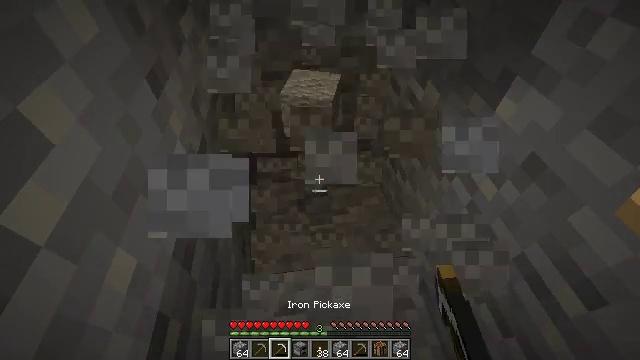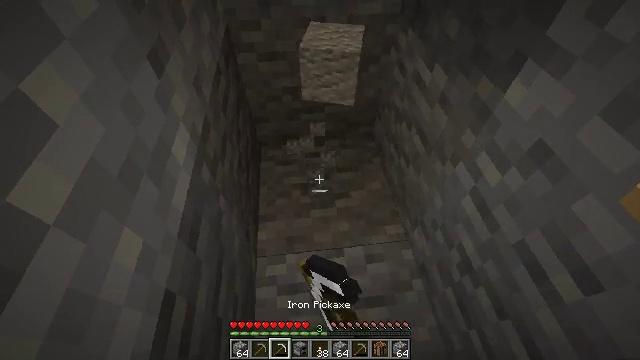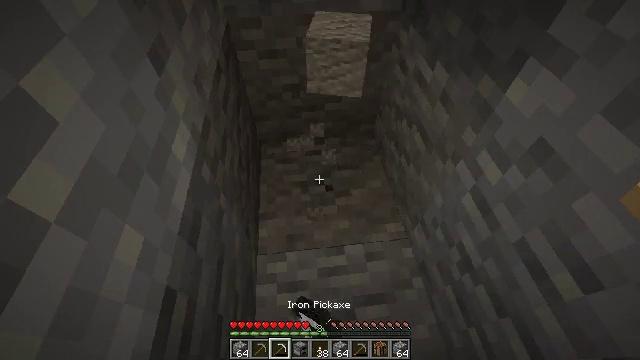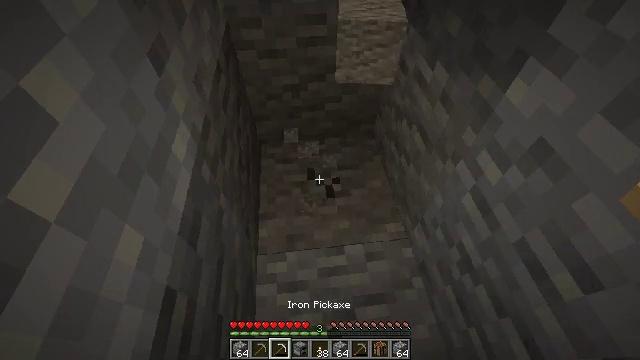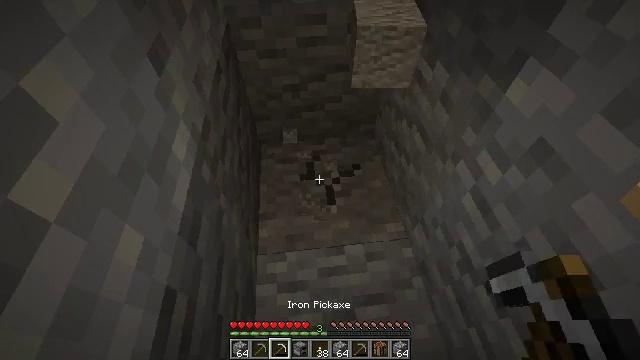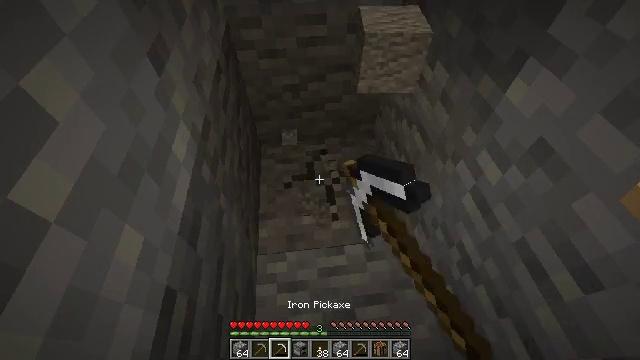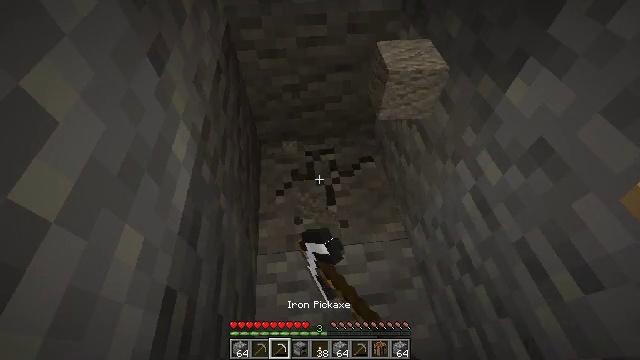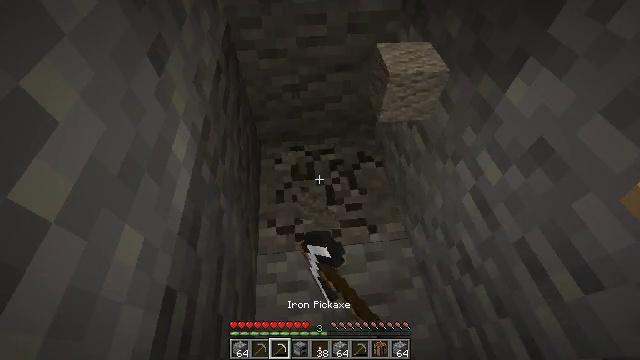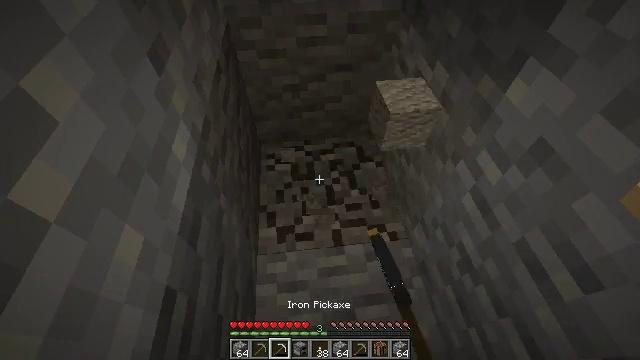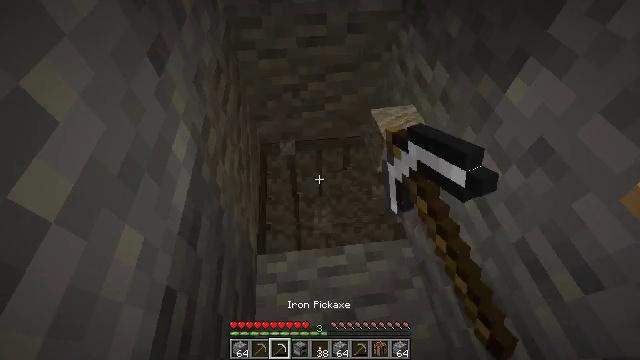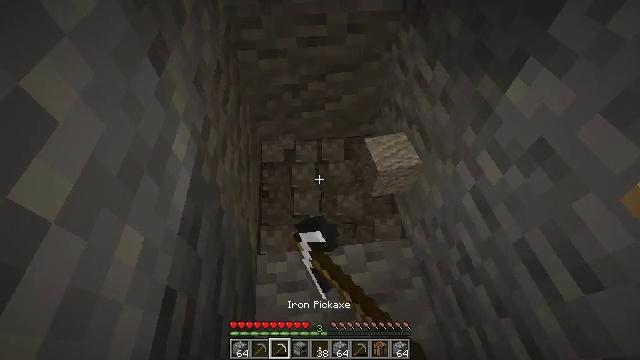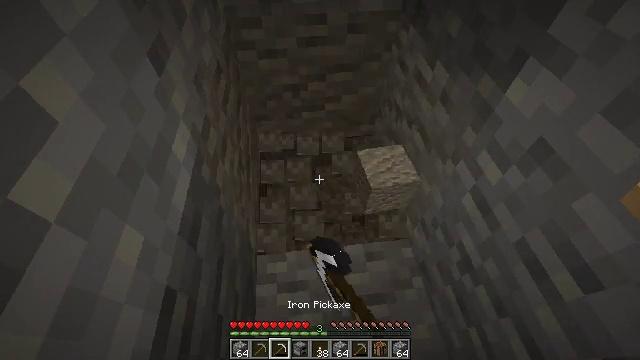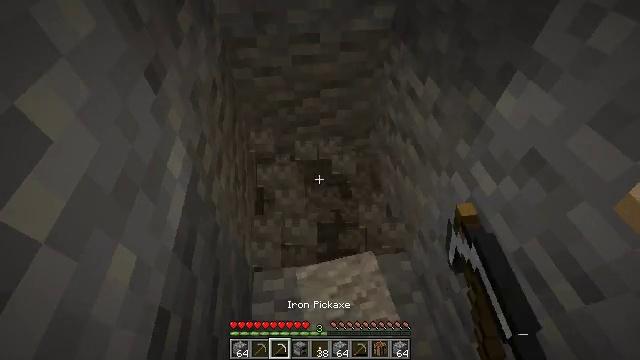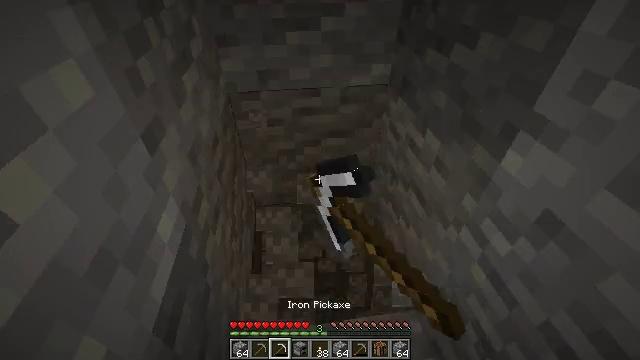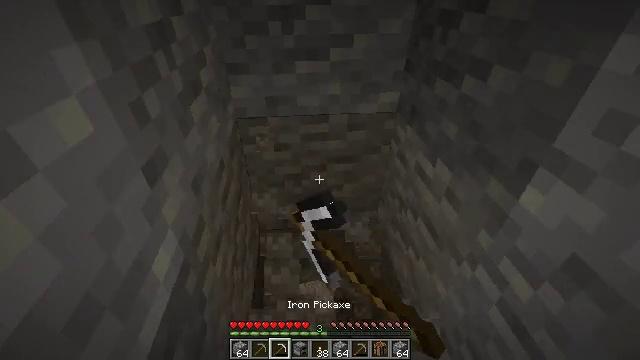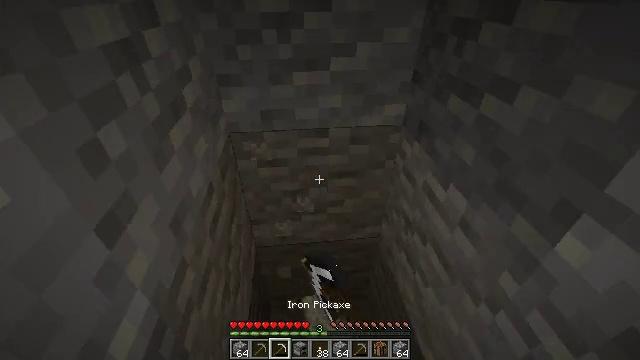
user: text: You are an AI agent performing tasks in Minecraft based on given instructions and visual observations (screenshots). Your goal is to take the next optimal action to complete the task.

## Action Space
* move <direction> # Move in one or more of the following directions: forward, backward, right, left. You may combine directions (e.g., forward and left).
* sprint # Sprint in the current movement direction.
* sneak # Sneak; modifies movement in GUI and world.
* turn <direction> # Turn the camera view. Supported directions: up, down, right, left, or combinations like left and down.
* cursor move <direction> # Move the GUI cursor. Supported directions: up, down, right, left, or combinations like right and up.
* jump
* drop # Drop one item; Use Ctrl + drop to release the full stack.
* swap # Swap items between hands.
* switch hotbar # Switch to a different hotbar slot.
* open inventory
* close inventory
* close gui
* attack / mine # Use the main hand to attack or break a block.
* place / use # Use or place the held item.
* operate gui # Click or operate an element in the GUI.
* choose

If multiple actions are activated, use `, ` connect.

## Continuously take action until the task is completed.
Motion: motion action
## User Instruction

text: Break the andesite to collect it.
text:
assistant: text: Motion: turn left and down, attack / mine
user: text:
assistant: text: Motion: attack / mine
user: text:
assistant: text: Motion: attack / mine
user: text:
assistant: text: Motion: attack / mine
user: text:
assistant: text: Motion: attack / mine
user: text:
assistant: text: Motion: attack / mine
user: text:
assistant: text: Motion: attack / mine
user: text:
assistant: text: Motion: attack / mine
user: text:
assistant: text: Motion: attack / mine
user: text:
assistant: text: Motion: attack / mine
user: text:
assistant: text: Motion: attack / mine
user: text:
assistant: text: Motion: turn right and up, attack / mine
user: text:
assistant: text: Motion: move forward, turn up, attack / mine
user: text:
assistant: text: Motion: move forward, turn left and up, attack / mine
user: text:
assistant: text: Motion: attack / mine
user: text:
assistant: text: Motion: attack / mine
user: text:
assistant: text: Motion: attack / mine
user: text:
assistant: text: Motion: attack / mine
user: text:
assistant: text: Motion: attack / mine
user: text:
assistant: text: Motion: attack / mine
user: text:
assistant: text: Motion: attack / mine
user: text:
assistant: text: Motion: attack / mine
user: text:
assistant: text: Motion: move forward, attack / mine
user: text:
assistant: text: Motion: move forward, turn down, attack / mine
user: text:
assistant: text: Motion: turn down, attack / mine
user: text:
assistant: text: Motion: turn down, attack / mine
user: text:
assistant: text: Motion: turn down, attack / mine
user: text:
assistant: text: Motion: attack / mine